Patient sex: F
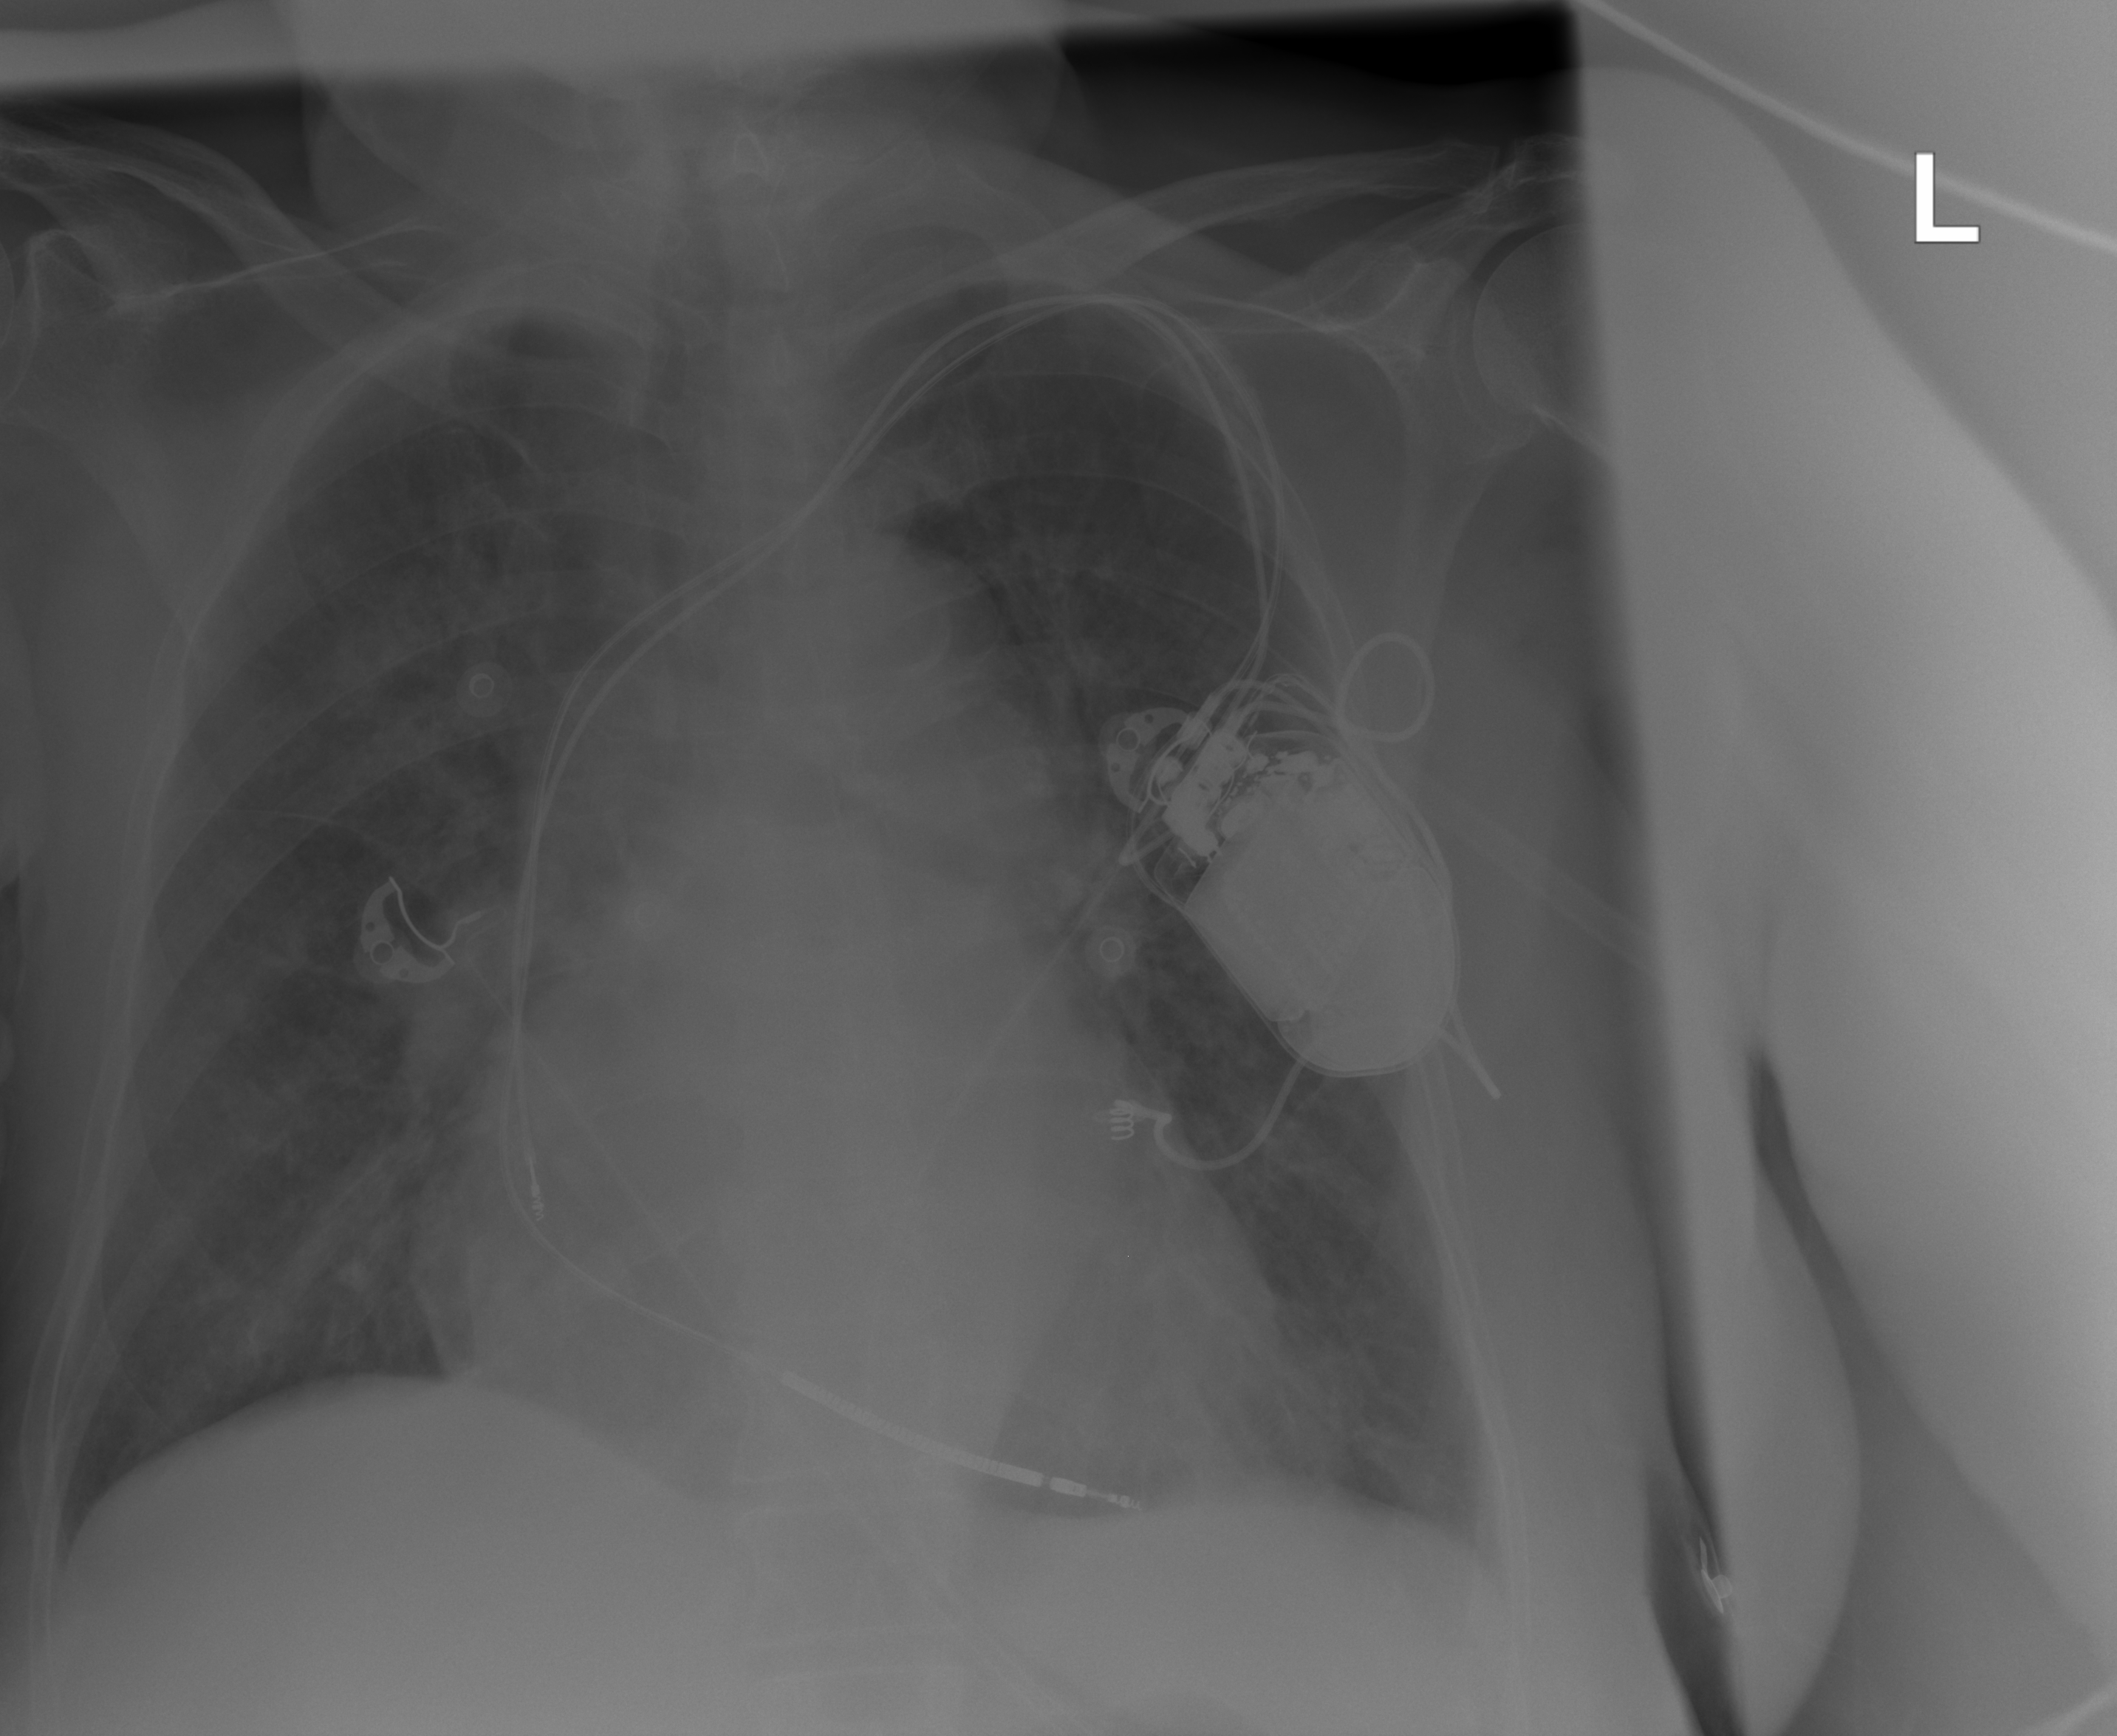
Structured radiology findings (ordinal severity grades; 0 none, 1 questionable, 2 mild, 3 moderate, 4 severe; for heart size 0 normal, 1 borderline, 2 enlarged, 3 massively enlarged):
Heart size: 2
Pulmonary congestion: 2
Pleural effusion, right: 0
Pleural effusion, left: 0
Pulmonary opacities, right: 2
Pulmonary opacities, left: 2
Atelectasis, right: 0
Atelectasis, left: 0